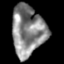
Tissue: skin
Cell type: Epithelial cells
Senescence score: 0.242
Nuclear area (px): 1615
Mean DAPI intensity: 137.708